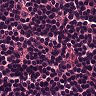
Metastatic tissue present: no